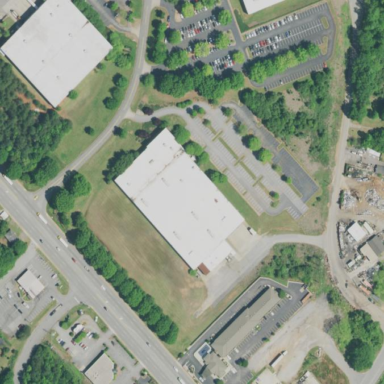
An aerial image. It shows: Commercial building.